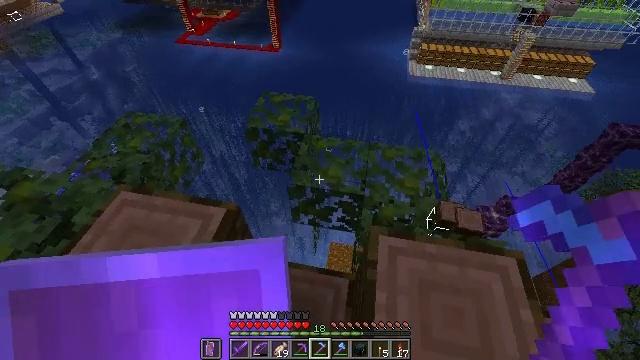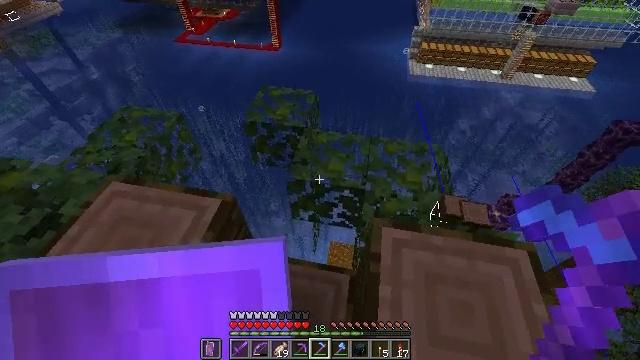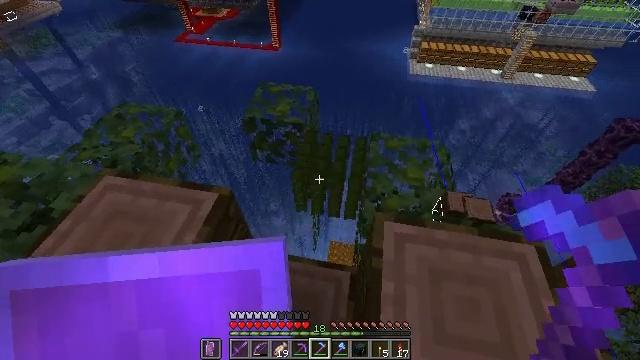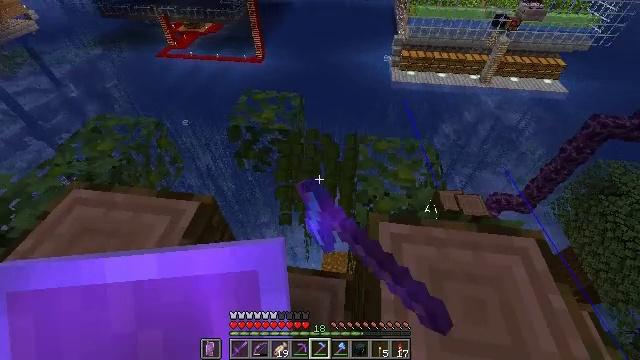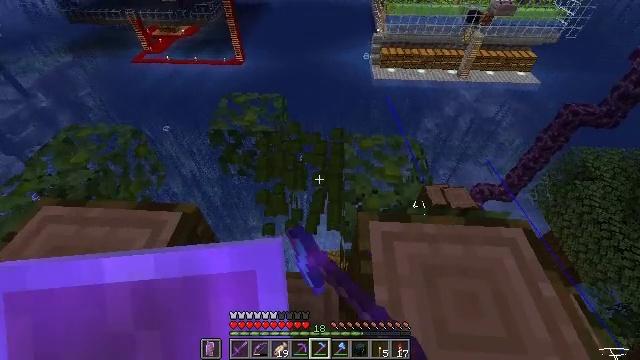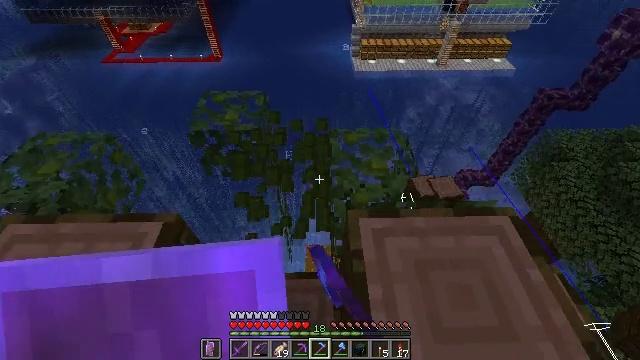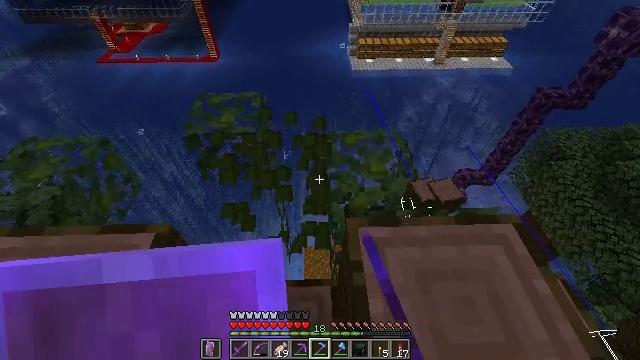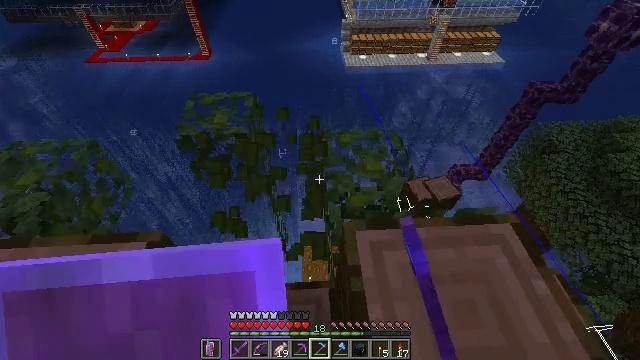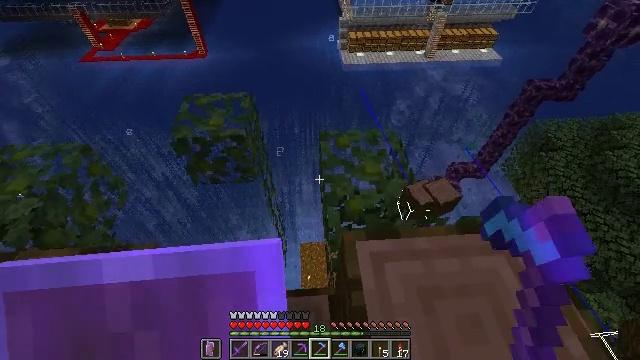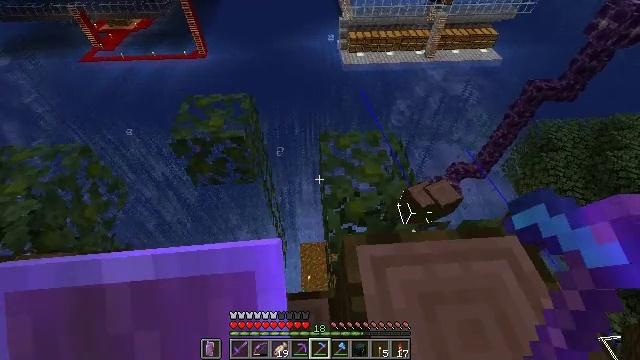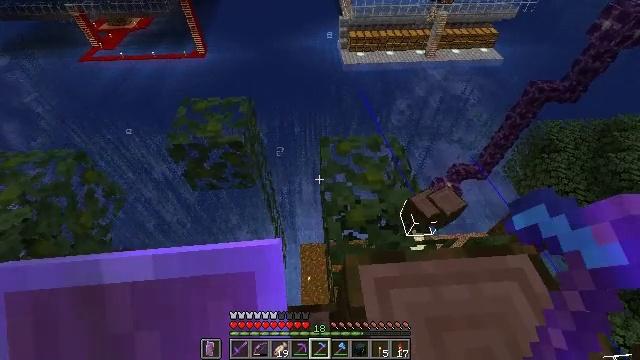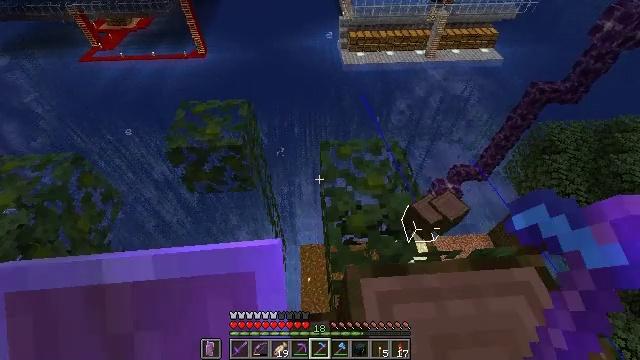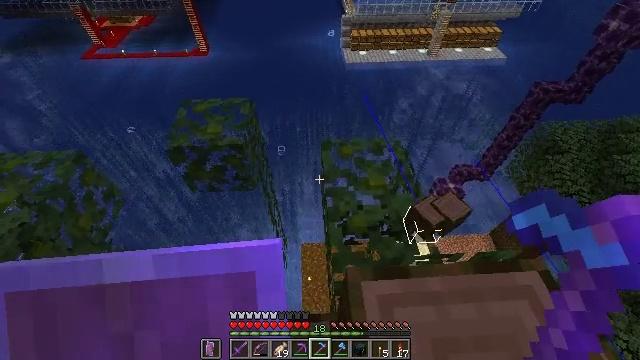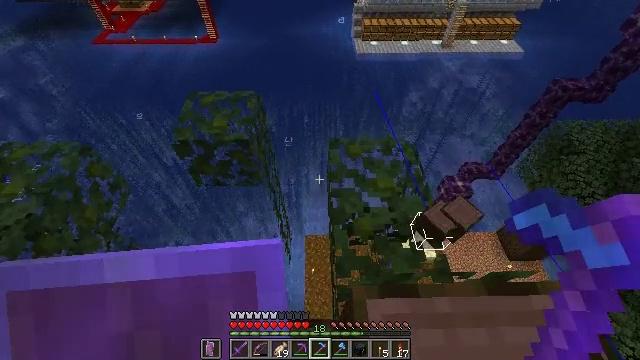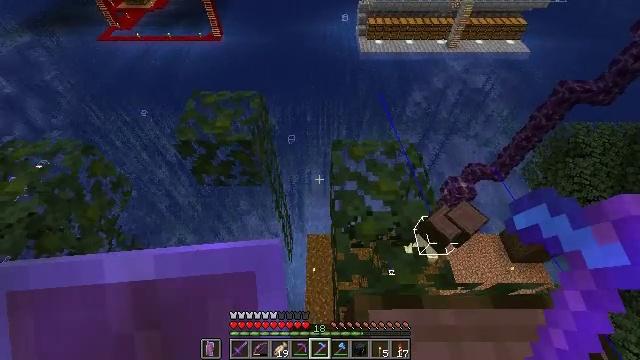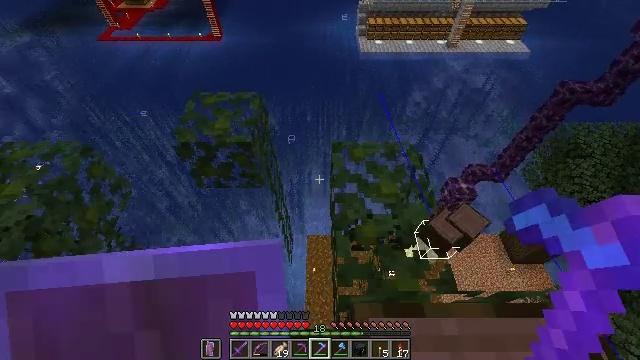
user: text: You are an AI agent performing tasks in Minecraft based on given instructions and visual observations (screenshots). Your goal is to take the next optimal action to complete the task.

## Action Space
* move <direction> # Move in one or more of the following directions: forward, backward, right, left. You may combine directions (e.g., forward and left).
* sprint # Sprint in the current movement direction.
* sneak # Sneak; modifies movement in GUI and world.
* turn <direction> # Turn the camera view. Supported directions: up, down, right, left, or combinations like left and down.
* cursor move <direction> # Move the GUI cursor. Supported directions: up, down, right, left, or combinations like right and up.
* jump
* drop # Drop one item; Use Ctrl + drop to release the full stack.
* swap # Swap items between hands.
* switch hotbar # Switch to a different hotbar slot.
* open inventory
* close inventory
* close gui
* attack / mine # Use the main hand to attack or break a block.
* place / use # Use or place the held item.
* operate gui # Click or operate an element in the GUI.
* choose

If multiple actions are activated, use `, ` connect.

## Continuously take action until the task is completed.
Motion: motion action
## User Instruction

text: Gather jungle leaves from the tree.
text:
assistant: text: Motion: sneak
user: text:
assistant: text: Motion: sneak, attack / mine
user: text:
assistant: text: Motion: move forward, sneak, turn right and up, attack / mine
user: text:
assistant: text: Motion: move forward, sneak, turn right, attack / mine
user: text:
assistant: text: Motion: move forward, sneak, turn right and down, attack / mine
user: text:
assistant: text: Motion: move forward, sneak, attack / mine
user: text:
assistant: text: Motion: move forward, sneak, turn right, attack / mine
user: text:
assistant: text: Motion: move forward, sneak, attack / mine
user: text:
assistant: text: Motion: move forward, sneak, attack / mine
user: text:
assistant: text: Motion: move forward, sneak, attack / mine
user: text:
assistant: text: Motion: move forward, sneak, attack / mine
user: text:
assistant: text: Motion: move forward, sneak, attack / mine
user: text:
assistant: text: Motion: move forward, sneak, turn left and down, attack / mine
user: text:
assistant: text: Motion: move forward, sneak, attack / mine
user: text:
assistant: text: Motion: move forward, sneak, attack / mine
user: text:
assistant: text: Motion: move forward, sneak, turn down, attack / mine
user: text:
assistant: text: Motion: move forward, sneak, turn right and down, attack / mine
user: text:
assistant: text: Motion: move forward, sneak, turn right and up, attack / mine
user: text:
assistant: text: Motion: move forward, sneak, turn right and up, attack / mine
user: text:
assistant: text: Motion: move forward, sneak, attack / mine
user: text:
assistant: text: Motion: move forward, sneak, turn right, attack / mine
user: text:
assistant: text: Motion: move forward, sneak, attack / mine
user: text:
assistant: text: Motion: move forward, sneak, turn right and down, attack / mine
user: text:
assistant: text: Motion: move forward, sneak, attack / mine
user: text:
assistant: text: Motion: move forward, sneak, attack / mine
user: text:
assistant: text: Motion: move forward, sneak, turn left and down, attack / mine
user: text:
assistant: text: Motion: sneak, turn left, attack / mine
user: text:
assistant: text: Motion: sneak, turn left and up, attack / mine
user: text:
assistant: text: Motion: sneak, turn left and up, attack / mine
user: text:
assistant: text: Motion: sneak, turn left and up, attack / mine